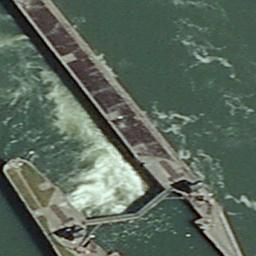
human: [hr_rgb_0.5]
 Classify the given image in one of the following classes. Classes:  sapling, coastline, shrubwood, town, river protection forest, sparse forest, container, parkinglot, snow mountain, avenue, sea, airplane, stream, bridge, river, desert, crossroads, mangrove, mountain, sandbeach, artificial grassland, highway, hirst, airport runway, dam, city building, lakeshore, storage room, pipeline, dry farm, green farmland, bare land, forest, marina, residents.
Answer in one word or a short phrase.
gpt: dam